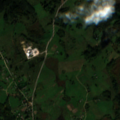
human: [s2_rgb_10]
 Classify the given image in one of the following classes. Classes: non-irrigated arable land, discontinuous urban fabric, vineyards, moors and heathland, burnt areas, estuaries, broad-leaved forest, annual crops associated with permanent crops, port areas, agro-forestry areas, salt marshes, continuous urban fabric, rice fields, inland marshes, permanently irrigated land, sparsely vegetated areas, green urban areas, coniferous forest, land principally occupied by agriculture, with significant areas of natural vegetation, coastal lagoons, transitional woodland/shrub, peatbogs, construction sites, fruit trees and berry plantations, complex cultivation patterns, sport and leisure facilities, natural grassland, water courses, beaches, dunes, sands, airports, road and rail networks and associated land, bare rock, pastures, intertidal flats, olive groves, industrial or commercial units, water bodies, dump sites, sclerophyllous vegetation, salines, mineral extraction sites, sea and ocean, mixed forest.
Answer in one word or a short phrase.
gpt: discontinuous urban fabric, complex cultivation patterns, land principally occupied by agriculture, with significant areas of natural vegetation, transitional woodland/shrub, water bodies